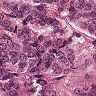
Metastatic tissue present: yes